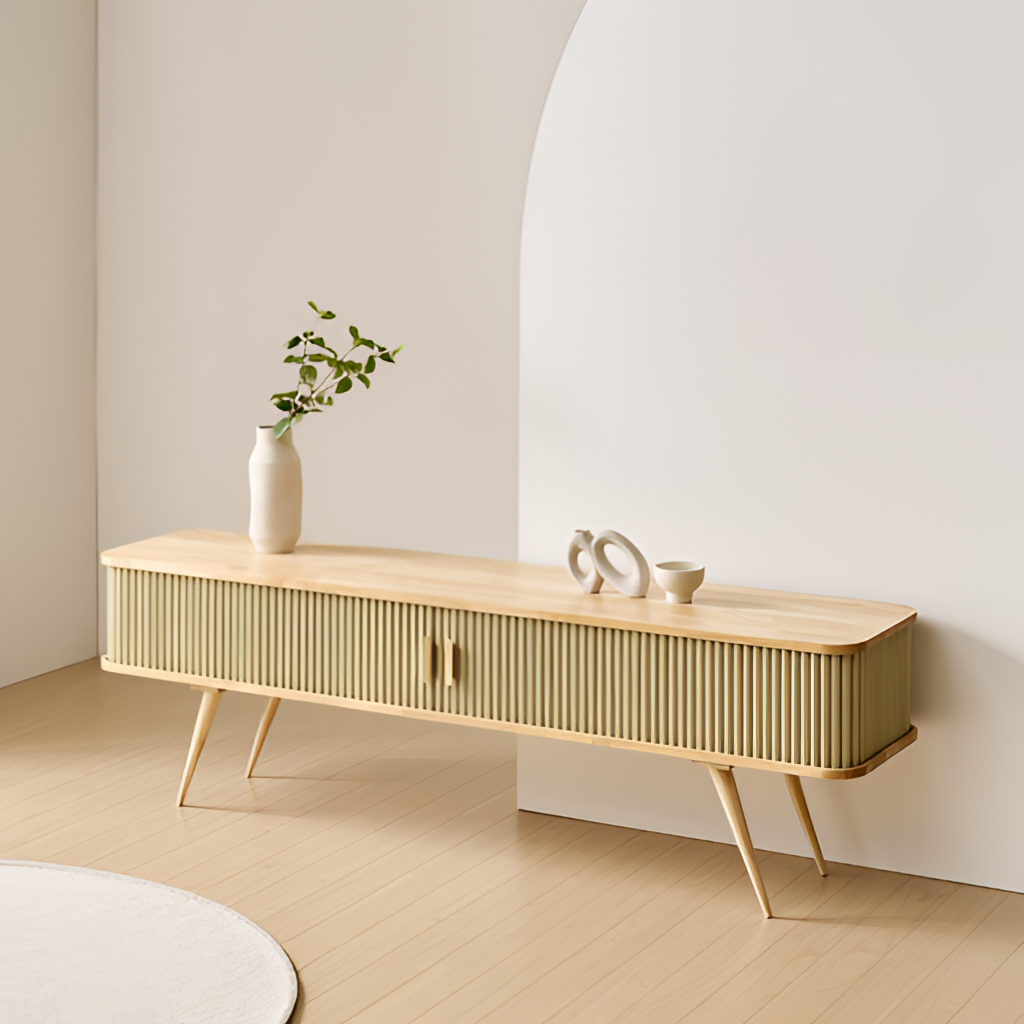
living room, beige wood sideboard, beige wood flooring, with plank pattern, paint wallpaper, with solid pattern, modern